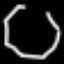
Label: octagon